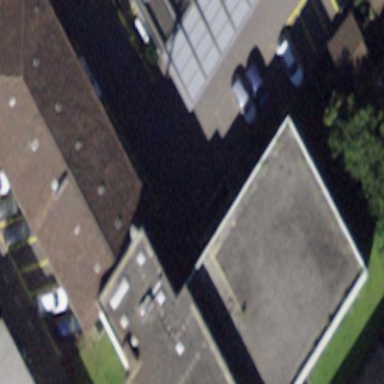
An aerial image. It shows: Office building.